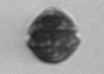
Label: Scrippsiella